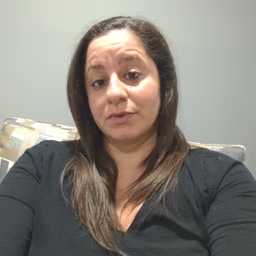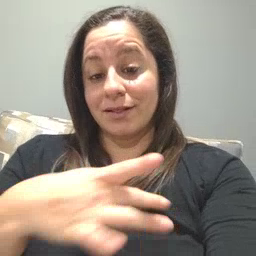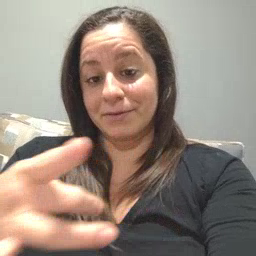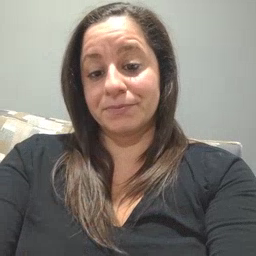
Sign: like